Question: I have an application that keeps rent periods of a parking lot. I have a SQL database with this information:
'''
idLot dateFrom dateTo
------------------------------------------
1 01/03/2011 30/07/2011
2 01/01/2011 30/05/2011
3 01/02/2011 30/07/2011
6 01/02/2011 30/06/2011
'''
And I need to display the information like the image below.
1
I cannot achive the goal with Excel or Crystal Reports. I also use ComponentOne FlexGrid. Any ideas?
Thanks in advance.
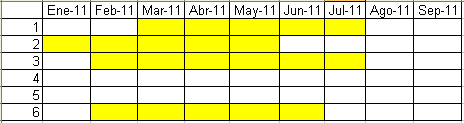
Answer: It's not the prettiest option, but you can do this in Excel using the Sumproduct() function. In the screenshot below, the sumproduct goes through each line of your datatable and does 3 things (the selected cell is B17 by the way):
1. It determines whether each row has the idlot it is looking for (evaluates to true/false)
2. It determines whether DataFrom is <= the column of your display table (evaluates to true/false)
3. It determines whether DataTo is >= the column of your display table (evaluates to true/false).
This results in a 0 or 1 in each cell of your display table. This is close, but not exactly what you're looking for. I then added some conditional formatting:
1. If the result of the equation was 0, then the cell's font is white.
2. If the result of the equation was 1, then cell's font and background are both green.
When you apply the conditional formatting to the entire graph, you get the last 2 rows, which is green for occupied and white for unoccupied.
The only remaining problem is how to account for a changing number of rows in your table. This can be solved by just setting the ranges in your equation to a very high number.